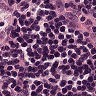
Metastatic tissue present: no